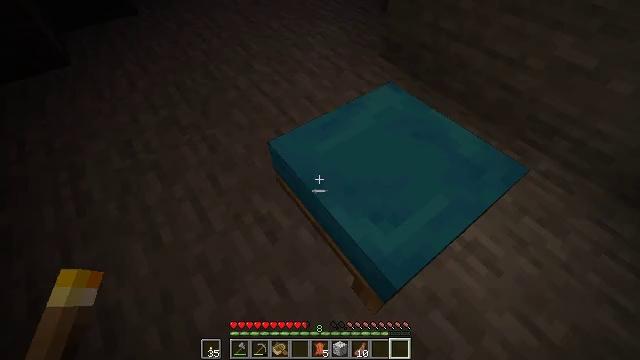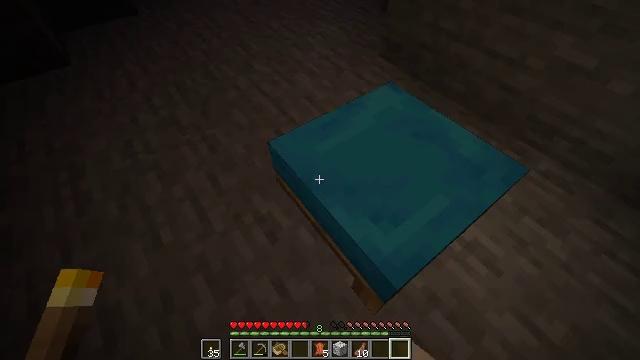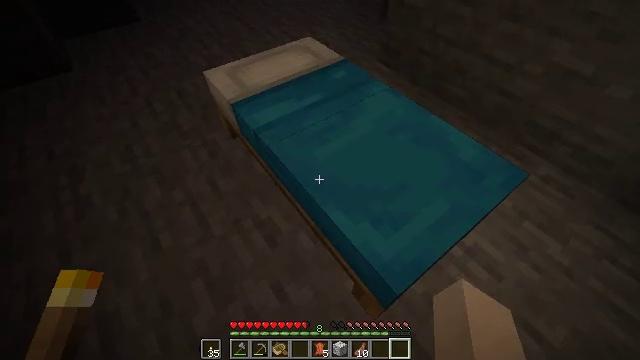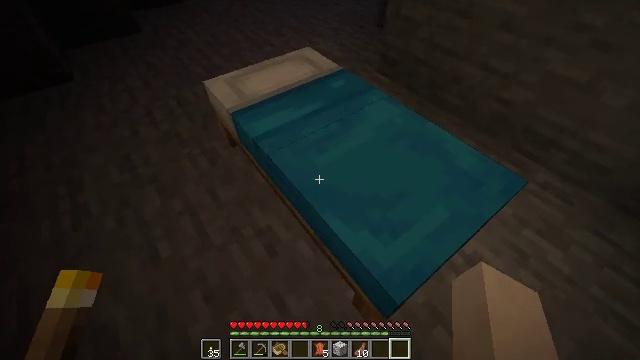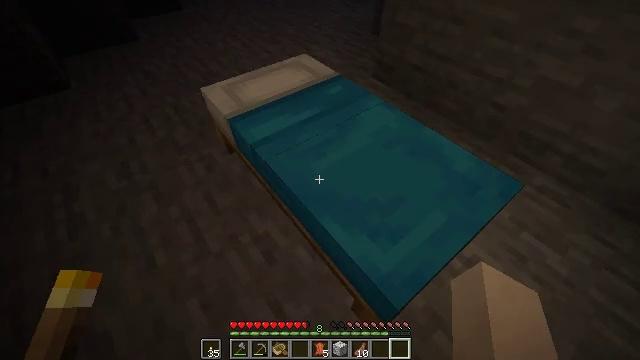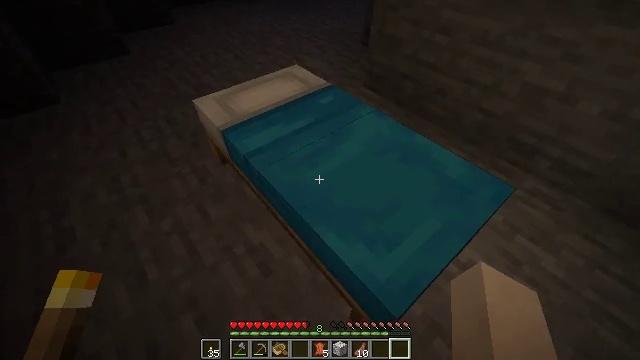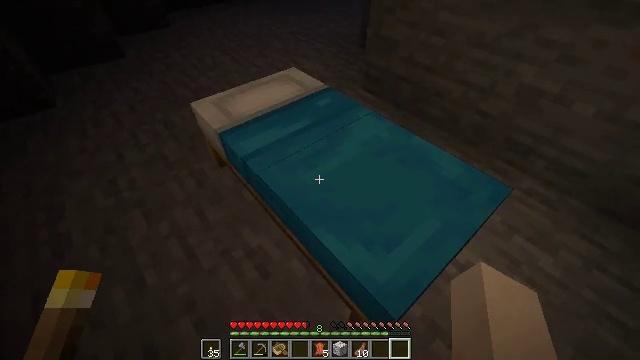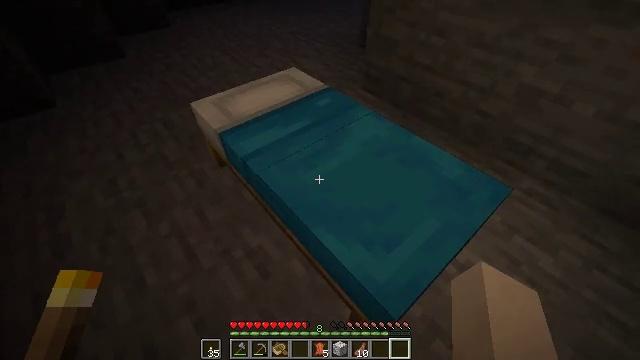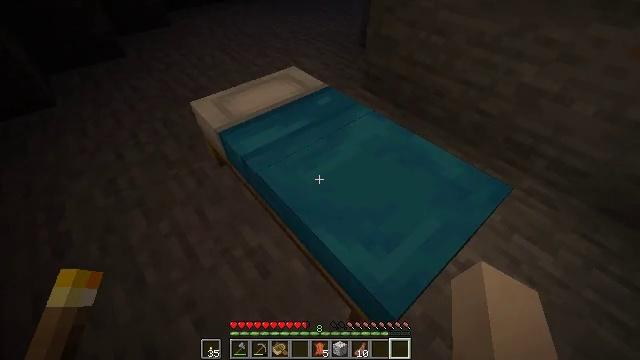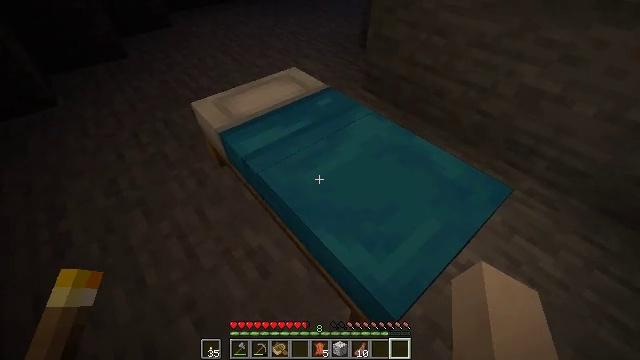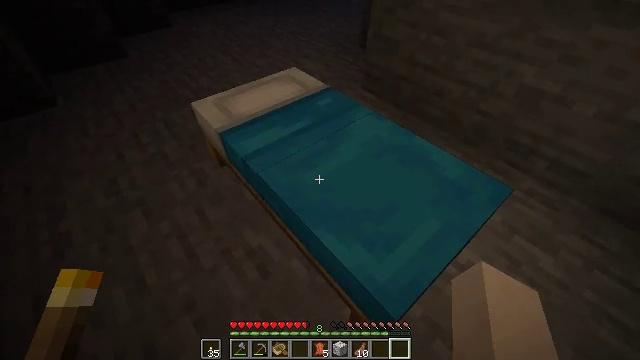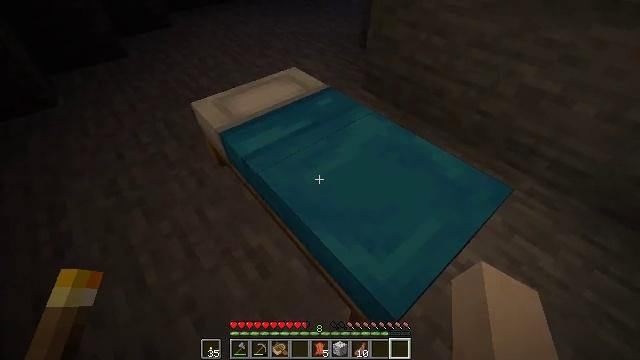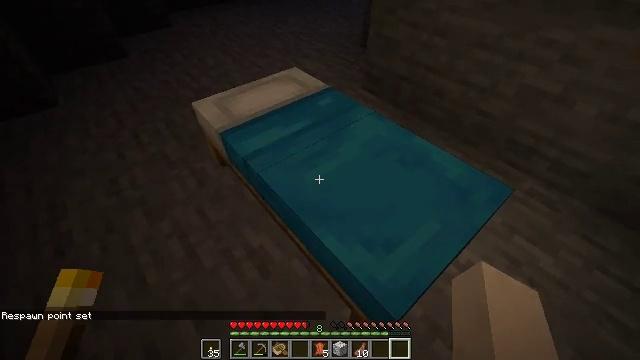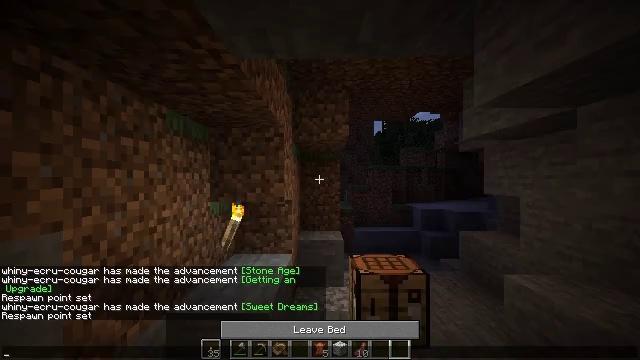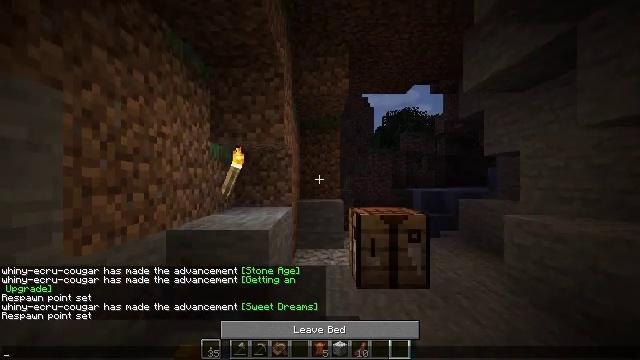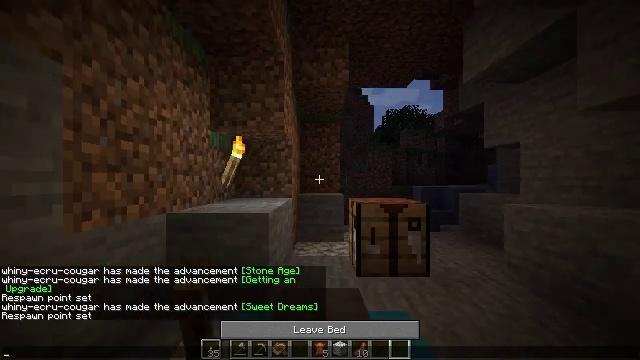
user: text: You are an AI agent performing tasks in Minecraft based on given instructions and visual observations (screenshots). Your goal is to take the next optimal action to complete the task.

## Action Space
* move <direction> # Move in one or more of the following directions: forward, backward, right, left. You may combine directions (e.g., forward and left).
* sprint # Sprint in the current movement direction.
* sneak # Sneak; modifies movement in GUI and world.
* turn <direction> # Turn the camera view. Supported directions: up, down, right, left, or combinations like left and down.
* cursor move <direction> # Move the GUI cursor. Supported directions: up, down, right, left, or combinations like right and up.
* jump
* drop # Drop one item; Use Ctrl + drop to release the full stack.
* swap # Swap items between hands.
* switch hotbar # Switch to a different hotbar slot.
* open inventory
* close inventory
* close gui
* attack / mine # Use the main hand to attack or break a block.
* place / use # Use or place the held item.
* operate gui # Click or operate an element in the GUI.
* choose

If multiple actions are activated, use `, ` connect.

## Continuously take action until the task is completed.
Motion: motion action
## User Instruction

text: Collect the light blue bed.
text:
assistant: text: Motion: no_op
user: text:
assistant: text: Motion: turn up
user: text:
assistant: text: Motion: turn up
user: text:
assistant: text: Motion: turn up
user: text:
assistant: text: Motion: turn right and up
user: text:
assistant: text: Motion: no_op
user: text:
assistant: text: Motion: use / place
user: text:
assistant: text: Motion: use / place
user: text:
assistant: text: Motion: no_op
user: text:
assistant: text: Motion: no_op
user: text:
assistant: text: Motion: no_op
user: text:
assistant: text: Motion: no_op
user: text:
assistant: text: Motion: no_op
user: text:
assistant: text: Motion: open gui
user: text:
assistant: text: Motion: no_op
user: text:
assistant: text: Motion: no_op
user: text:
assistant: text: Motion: no_op
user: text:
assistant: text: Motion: no_op
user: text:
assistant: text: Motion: no_op
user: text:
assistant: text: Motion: no_op
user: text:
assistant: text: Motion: no_op
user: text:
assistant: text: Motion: no_op
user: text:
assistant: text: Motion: no_op
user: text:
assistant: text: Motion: no_op
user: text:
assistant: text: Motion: no_op
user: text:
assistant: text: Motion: no_op
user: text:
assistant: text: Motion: no_op
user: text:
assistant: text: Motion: no_op
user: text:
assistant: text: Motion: no_op
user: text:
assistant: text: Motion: no_op